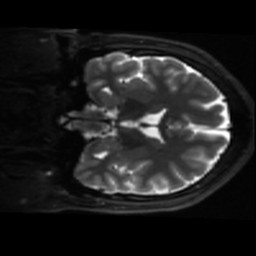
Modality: T2w
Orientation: coronal
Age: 21
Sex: male
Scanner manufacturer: ge
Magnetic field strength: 3 T
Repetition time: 8.947 s
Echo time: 0.09798 s